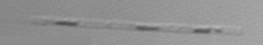
Label: Leptocylindrus